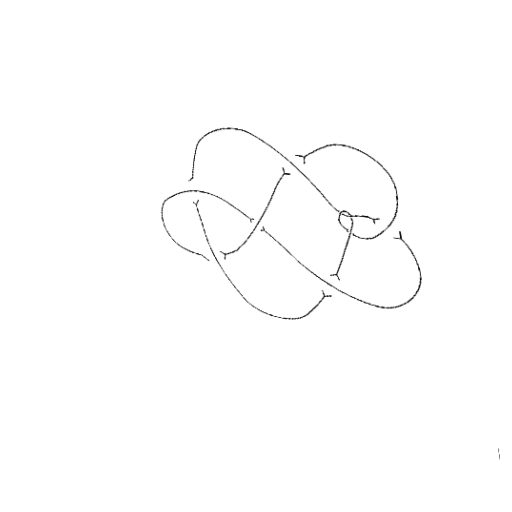
Crossing number: 9